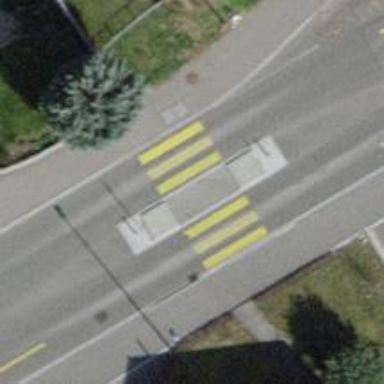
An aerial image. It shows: Uncontrolled zebra crossing with pedestrian island.